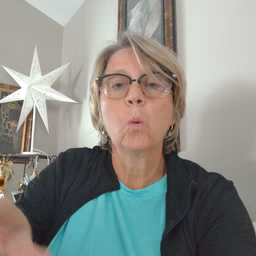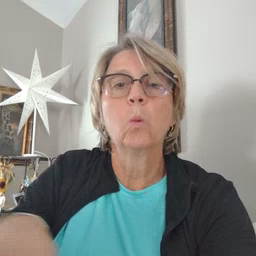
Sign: blow